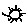
Label: sun